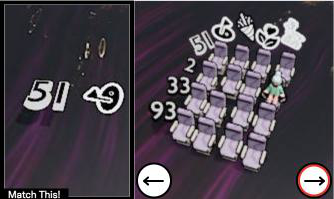
Task: seats
Answer: no